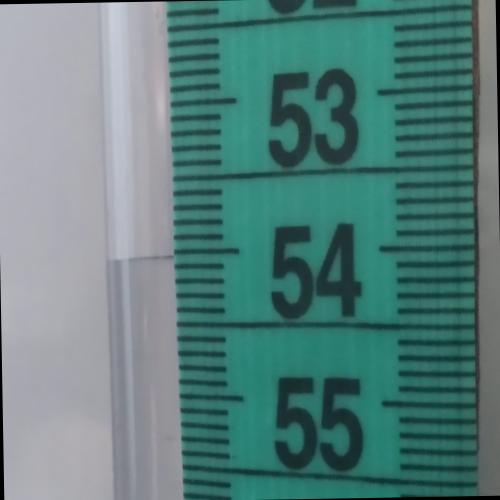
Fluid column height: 54.0 cm